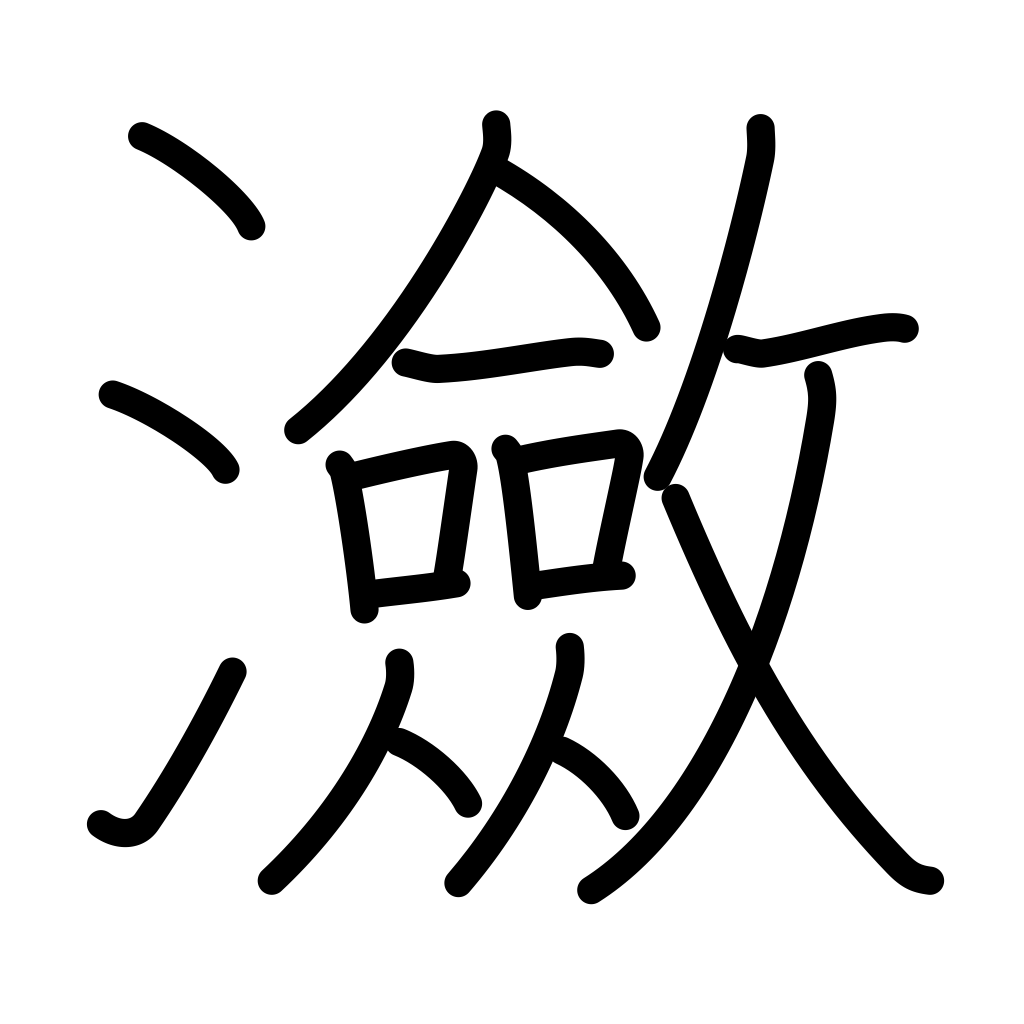
Meaning: brimming, rippling